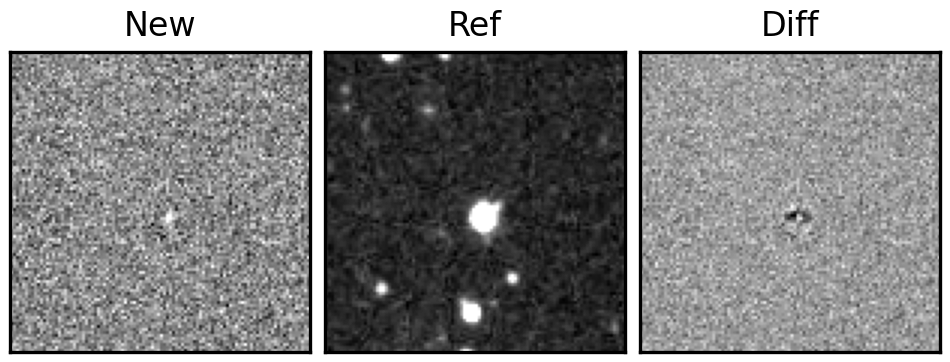
Label: bogus